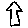
Label: house